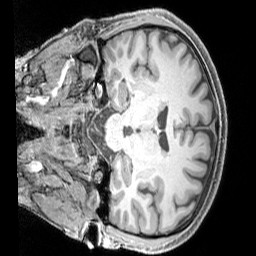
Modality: T1w
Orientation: coronal
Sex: male
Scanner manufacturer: siemens
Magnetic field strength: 3 T
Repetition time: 2.3 s
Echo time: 0.00226 s